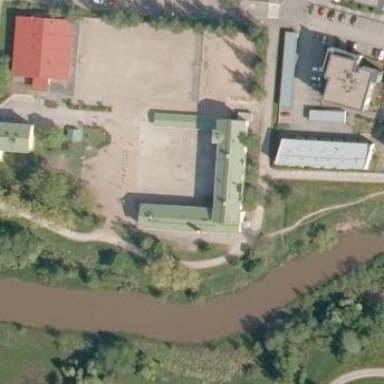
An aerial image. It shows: School building.